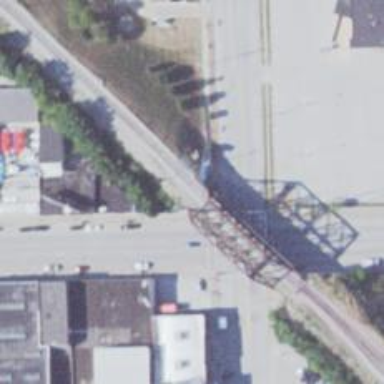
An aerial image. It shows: Railway bridge over siding rail track.